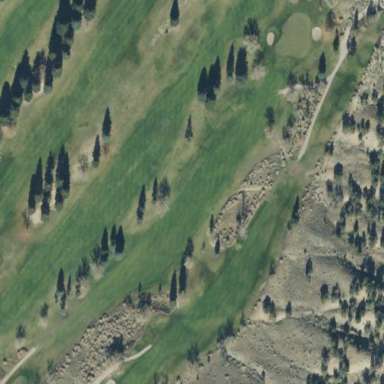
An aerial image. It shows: Golf fairway surrounded by grass.